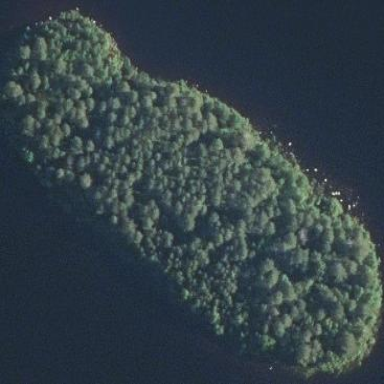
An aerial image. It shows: Islet.